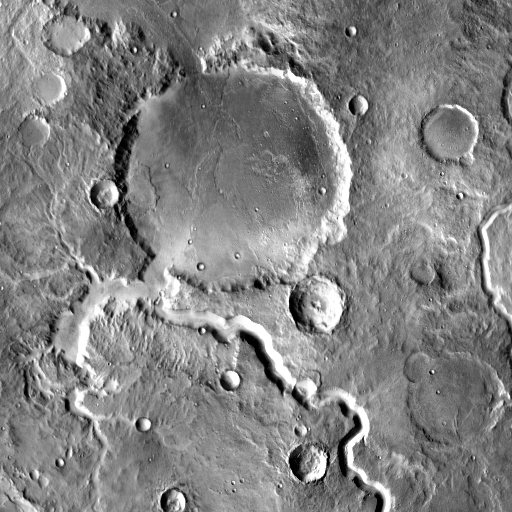
Crater classes present: Background, Other, Layered, Buried